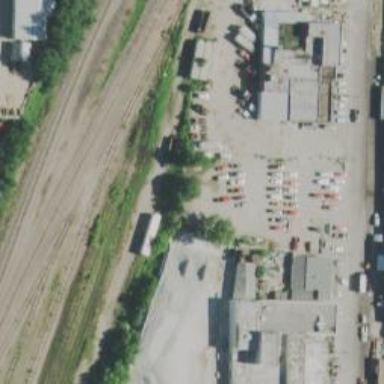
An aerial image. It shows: Disused railway yard.